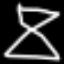
Label: hourglass